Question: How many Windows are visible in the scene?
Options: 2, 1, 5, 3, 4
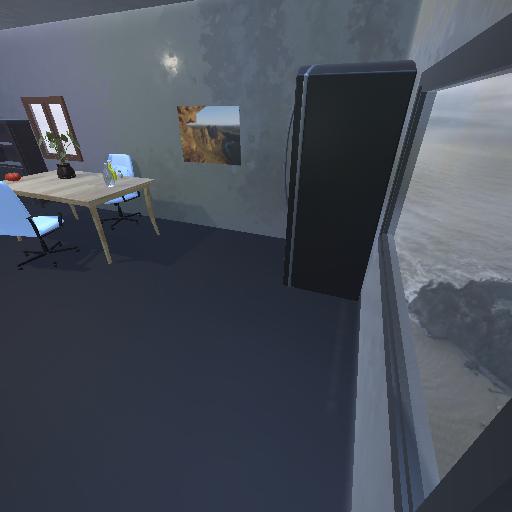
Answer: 2